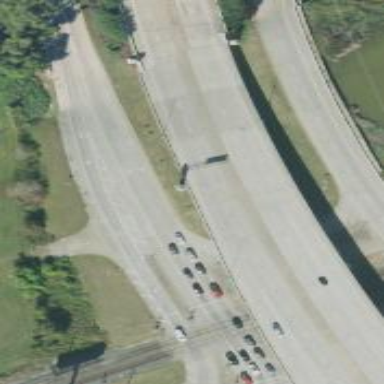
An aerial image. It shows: Primary highway with frontage road.